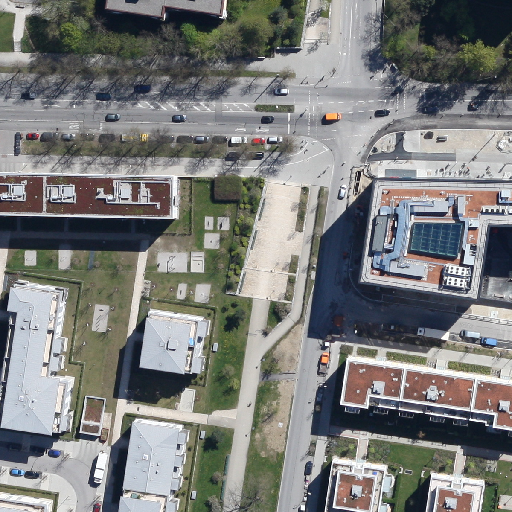
Referring expression: car